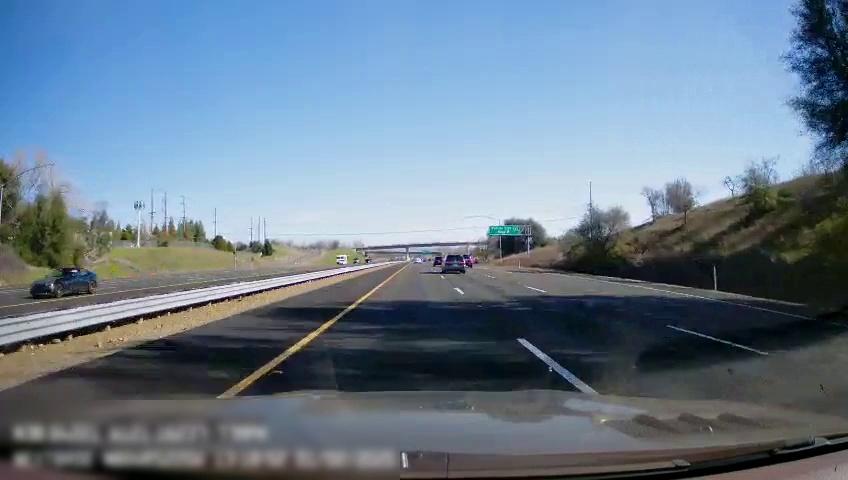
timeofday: Day
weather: Sunny
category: Drivable Space
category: Drivable Space
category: Vehicles | Car
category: Vehicles | SUV
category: Vehicles | Car
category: Vehicles | SUV
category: Lanes | Opposite Lane
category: Lanes | Current Lane
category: Lanes | Current Lane
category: Lanes | Alternate Lane
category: Lanes | Alternate Lane
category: Traffic | Signs